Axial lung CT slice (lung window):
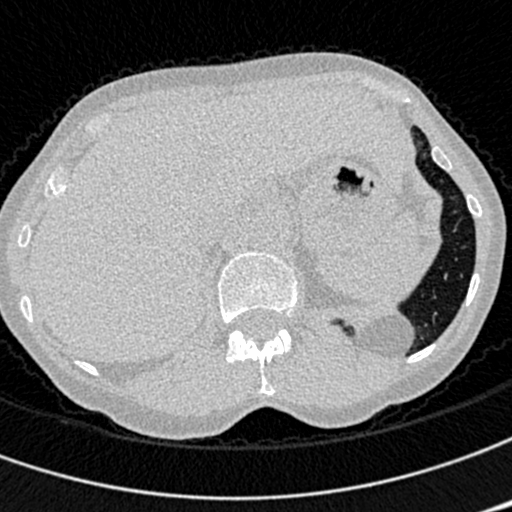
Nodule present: no